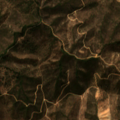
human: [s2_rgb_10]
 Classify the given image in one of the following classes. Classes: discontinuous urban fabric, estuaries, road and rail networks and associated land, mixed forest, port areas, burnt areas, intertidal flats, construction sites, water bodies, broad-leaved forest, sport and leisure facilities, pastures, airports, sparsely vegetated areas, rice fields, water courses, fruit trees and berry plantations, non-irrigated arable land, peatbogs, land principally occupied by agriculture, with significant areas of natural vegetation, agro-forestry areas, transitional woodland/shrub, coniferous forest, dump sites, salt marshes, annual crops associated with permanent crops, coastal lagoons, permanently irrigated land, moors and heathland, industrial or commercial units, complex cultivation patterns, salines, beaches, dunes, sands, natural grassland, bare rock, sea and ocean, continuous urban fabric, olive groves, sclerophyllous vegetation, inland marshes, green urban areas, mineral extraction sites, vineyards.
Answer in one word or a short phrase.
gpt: broad-leaved forest, sclerophyllous vegetation, transitional woodland/shrub